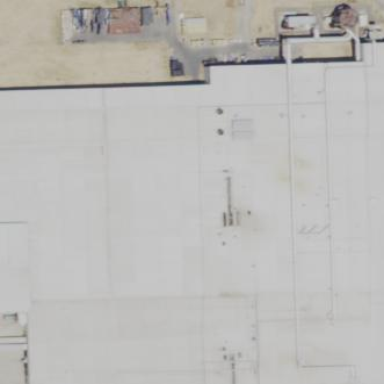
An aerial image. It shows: Manufacturing building.